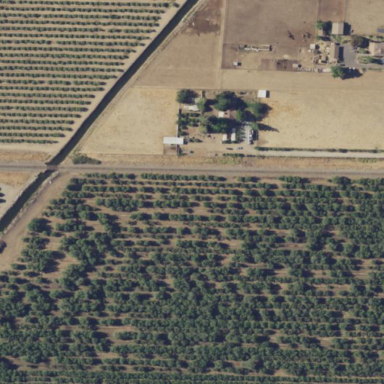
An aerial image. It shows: Almond orchard with rows of almond trees.